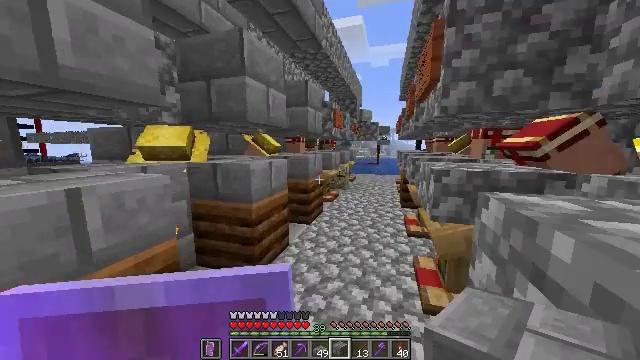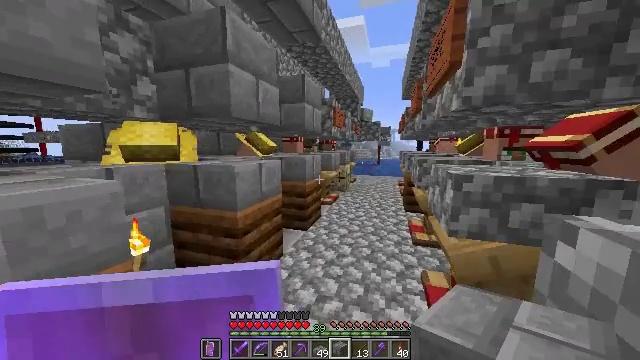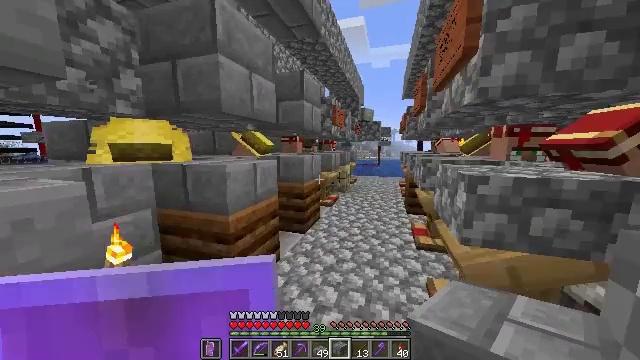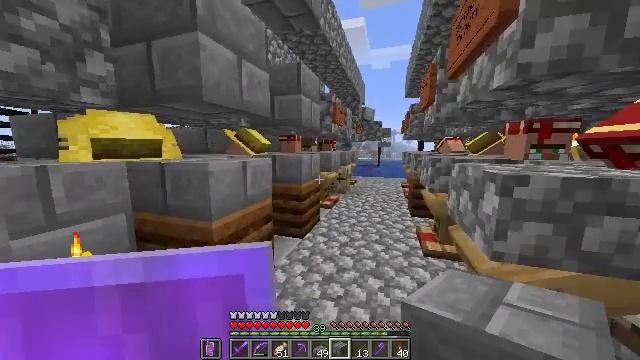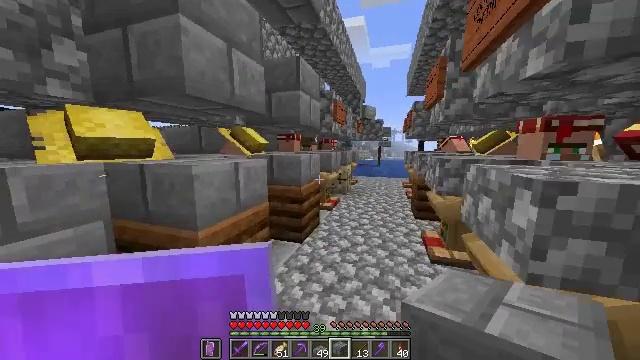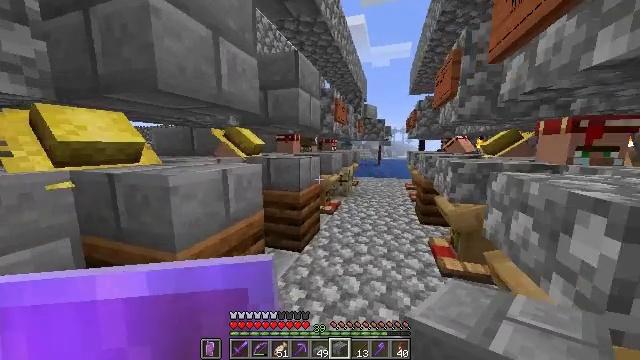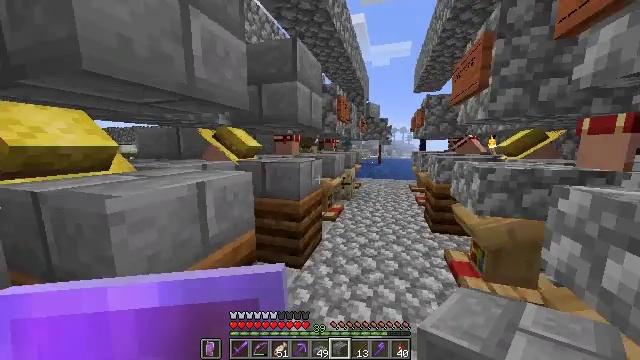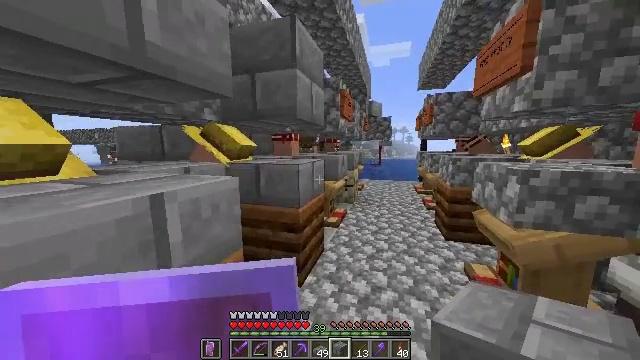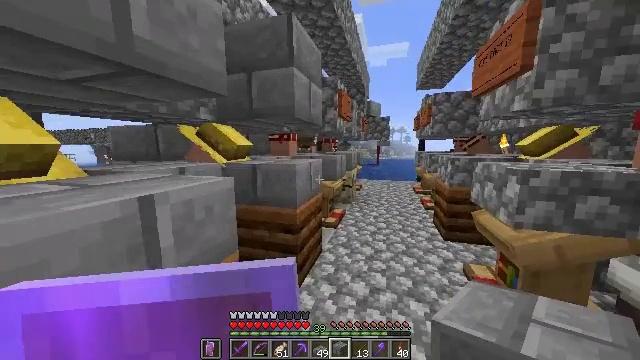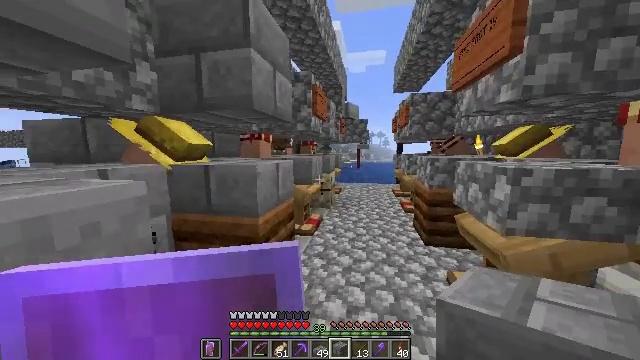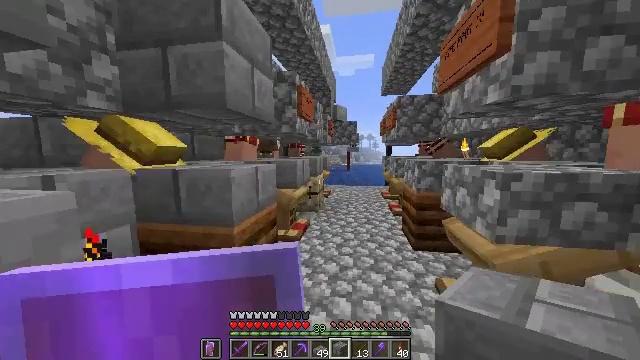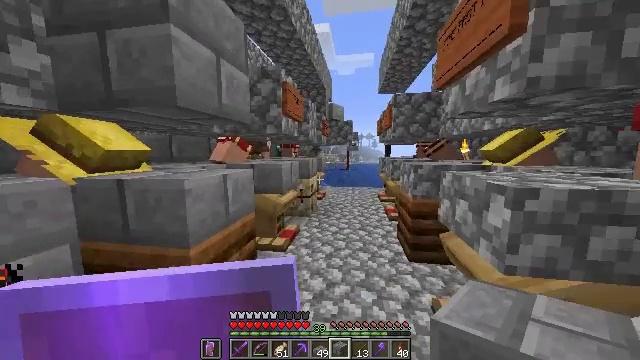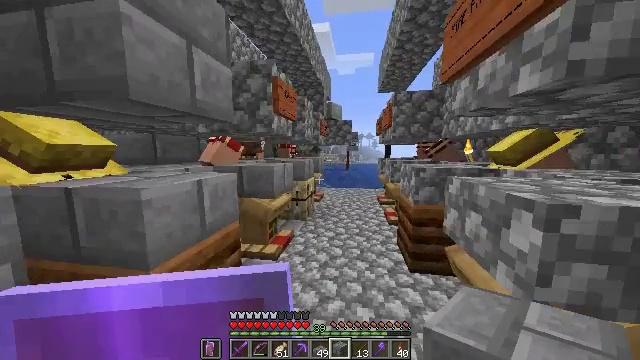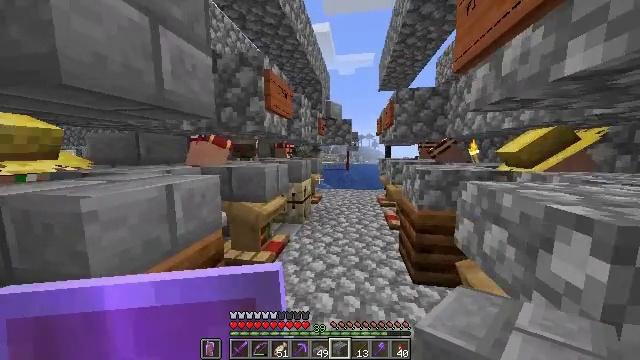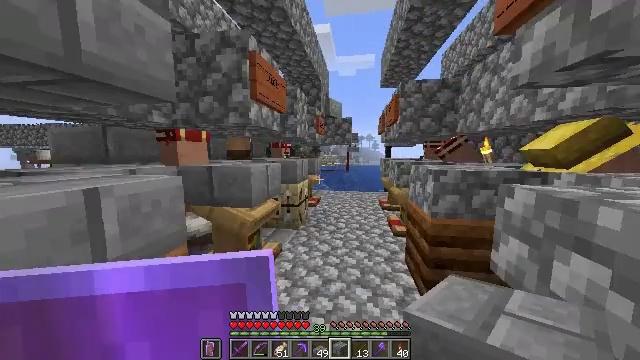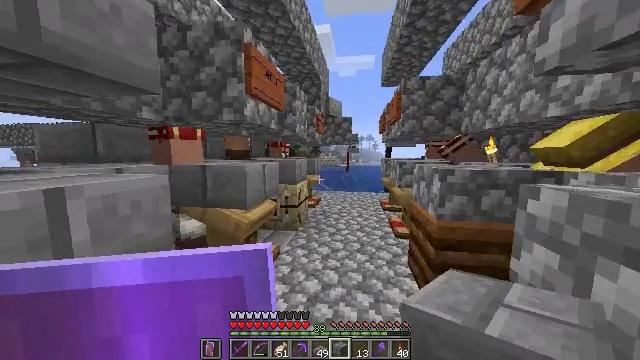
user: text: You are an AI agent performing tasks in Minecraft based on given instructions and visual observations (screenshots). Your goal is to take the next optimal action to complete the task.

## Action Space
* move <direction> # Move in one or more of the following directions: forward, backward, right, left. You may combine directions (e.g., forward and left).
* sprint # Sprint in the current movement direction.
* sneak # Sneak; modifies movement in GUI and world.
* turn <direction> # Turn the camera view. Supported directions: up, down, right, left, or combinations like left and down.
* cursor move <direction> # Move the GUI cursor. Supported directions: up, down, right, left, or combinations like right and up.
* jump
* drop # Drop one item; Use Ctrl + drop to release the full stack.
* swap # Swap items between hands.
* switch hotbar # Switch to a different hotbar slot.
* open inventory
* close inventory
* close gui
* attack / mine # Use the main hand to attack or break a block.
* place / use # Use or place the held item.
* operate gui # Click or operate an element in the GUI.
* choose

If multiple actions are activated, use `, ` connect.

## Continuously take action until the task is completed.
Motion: motion action
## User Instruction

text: Use the furnace to create a brick from clay.
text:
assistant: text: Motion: move forward, sprint
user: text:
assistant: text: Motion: move forward, sprint
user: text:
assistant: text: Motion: move forward, sprint
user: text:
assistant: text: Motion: move forward, sprint
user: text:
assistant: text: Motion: move forward, sprint
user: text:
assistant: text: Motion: move forward, sprint
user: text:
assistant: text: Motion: move forward, sprint
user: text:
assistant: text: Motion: move forward and move right, sprint
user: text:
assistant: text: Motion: move forward and move right, sprint, turn right
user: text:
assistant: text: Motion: move forward and move right, sprint, turn right
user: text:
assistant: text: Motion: move forward, sprint
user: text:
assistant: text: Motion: move forward, sprint
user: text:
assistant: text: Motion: move forward, sprint
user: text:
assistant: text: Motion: move forward, sprint
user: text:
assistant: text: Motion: move forward, sprint
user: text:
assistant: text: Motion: move forward, sprint
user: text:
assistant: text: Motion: move forward, sprint
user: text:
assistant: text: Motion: move forward, sprint
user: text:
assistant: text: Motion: move forward, sprint
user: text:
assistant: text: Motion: move forward, sprint
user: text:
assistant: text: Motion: move forward, sprint
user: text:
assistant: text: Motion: move forward, sprint
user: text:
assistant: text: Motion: move forward, sprint
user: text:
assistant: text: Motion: move forward, sprint, turn up
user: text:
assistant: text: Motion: move forward, sprint, turn up
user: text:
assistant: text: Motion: move forward, sprint
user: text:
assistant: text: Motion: move forward, sprint
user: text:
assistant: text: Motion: move forward and move right, sprint
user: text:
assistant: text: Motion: move forward and move right, sprint
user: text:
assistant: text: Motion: move forward and move right, sprint